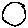
Label: circle